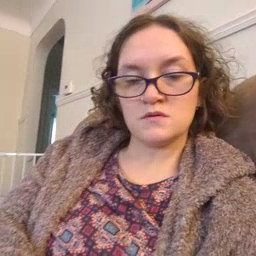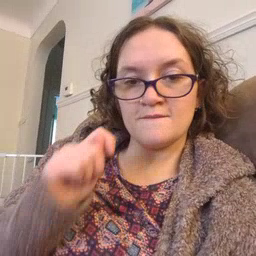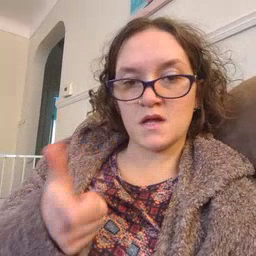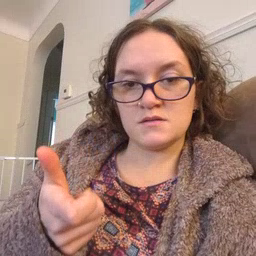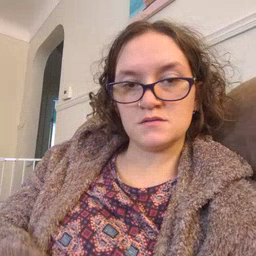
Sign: fast